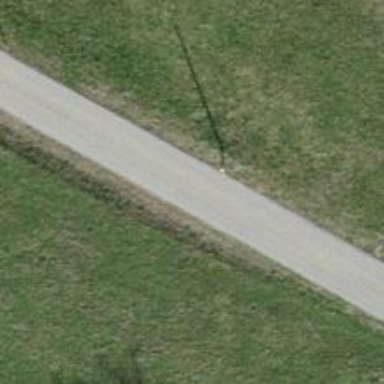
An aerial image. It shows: Power pole.